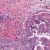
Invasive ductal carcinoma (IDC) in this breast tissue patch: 0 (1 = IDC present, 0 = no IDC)